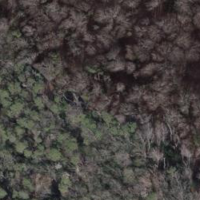
EUNIS habitat code: 41
Species observed at this site:
Ilex aquifolium